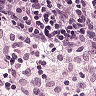
Metastatic tissue present: no